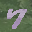
Label: 7